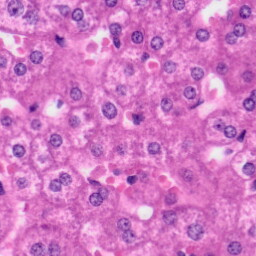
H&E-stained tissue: Liver